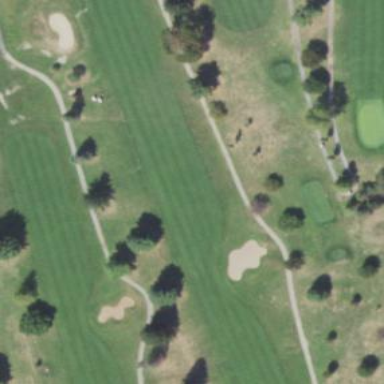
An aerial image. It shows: Grassy area designated as golf fairway.